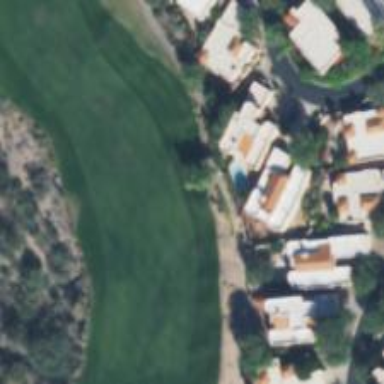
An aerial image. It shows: Path for golf carts.